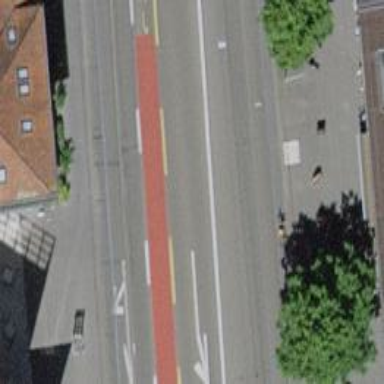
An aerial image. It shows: Tram stop with public transport stop position for trams.